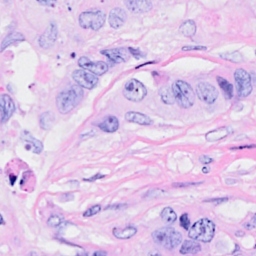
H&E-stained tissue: Breast